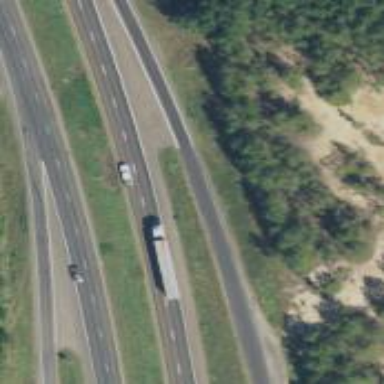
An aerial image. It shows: Expressway with asphalt surface classified as trunk highway.